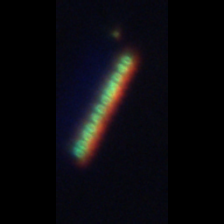
Taxon: Skeletonema
Group: Diatoms